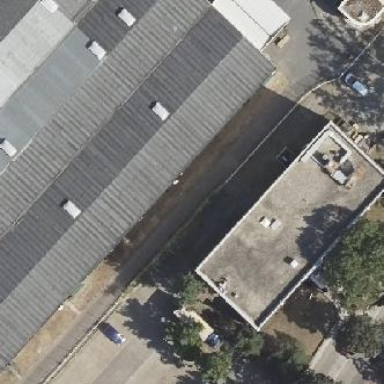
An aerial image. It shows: Office building with flat roof.